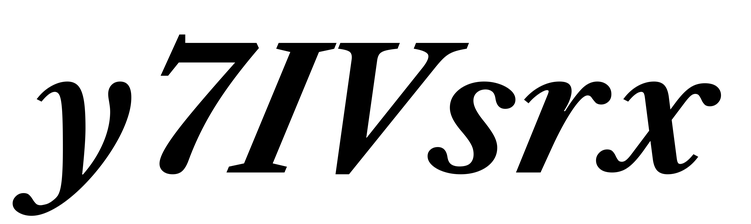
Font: LibreCaslonText-Italic_Bold_Italic